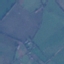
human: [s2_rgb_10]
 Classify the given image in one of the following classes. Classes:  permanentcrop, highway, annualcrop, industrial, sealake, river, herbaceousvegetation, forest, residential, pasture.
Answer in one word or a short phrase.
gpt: Pasture